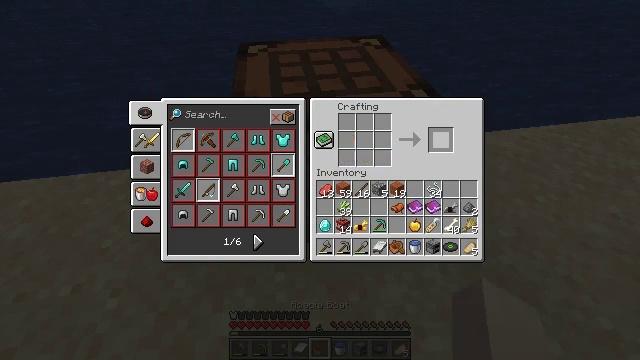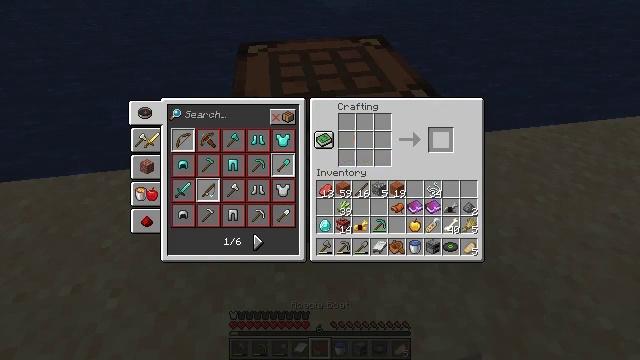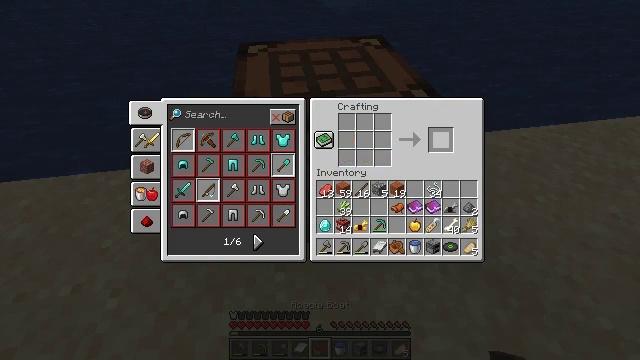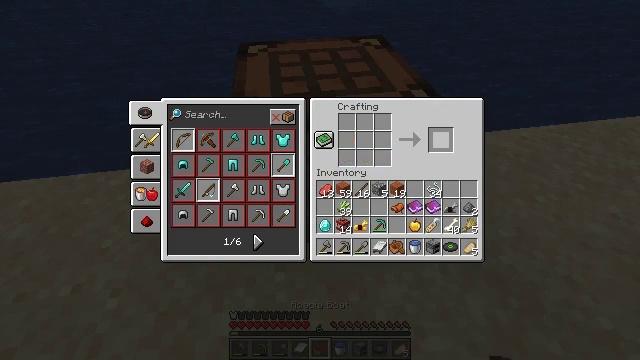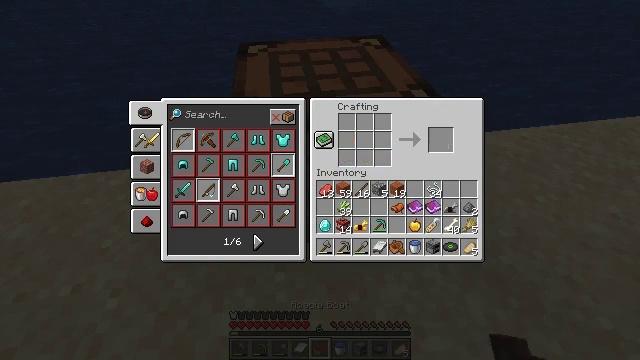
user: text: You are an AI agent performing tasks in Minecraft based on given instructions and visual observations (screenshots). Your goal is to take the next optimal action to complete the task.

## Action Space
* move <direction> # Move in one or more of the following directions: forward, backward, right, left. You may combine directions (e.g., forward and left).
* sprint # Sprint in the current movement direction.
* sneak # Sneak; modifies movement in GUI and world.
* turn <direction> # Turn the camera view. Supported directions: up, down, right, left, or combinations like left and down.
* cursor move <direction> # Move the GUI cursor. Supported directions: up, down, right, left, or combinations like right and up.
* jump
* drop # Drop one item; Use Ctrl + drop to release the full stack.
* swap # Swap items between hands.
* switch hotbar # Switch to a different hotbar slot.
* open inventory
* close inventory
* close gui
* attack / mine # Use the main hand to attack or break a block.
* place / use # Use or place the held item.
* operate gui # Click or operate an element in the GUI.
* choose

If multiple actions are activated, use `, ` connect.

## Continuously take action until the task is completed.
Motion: motion action
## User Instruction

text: Combine acacia planks in the crafting table to get a acacia boat.
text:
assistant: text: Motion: sneak, operate gui
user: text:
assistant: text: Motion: sneak, operate gui
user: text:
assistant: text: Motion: no_op
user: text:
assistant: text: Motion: no_op
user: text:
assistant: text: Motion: no_op